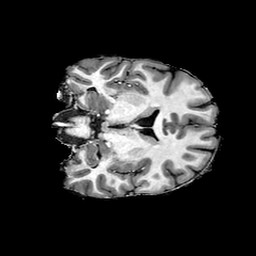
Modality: T1w
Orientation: coronal
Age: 32
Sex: male
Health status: ill